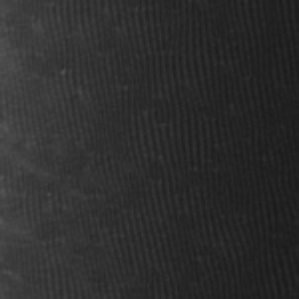
Label: frost